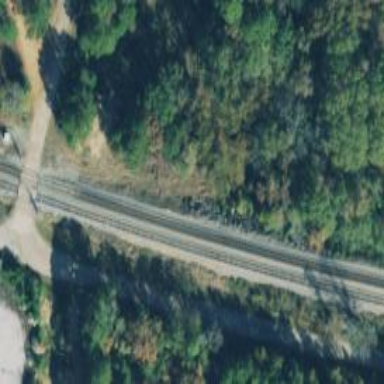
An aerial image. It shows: Railway track.